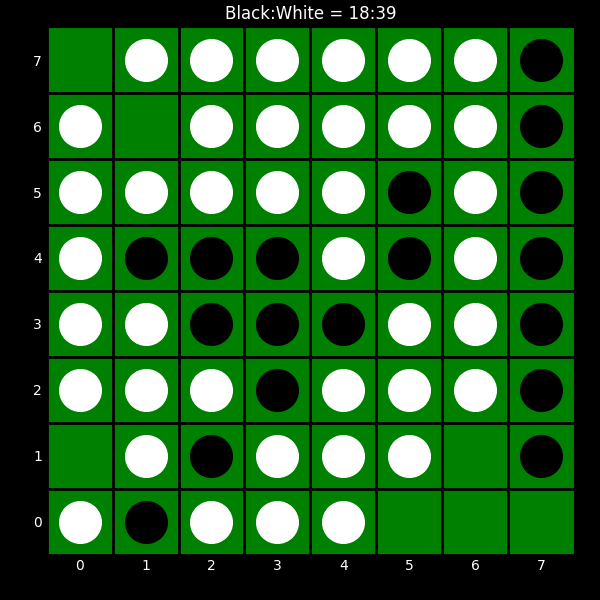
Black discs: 18
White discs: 39